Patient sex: M
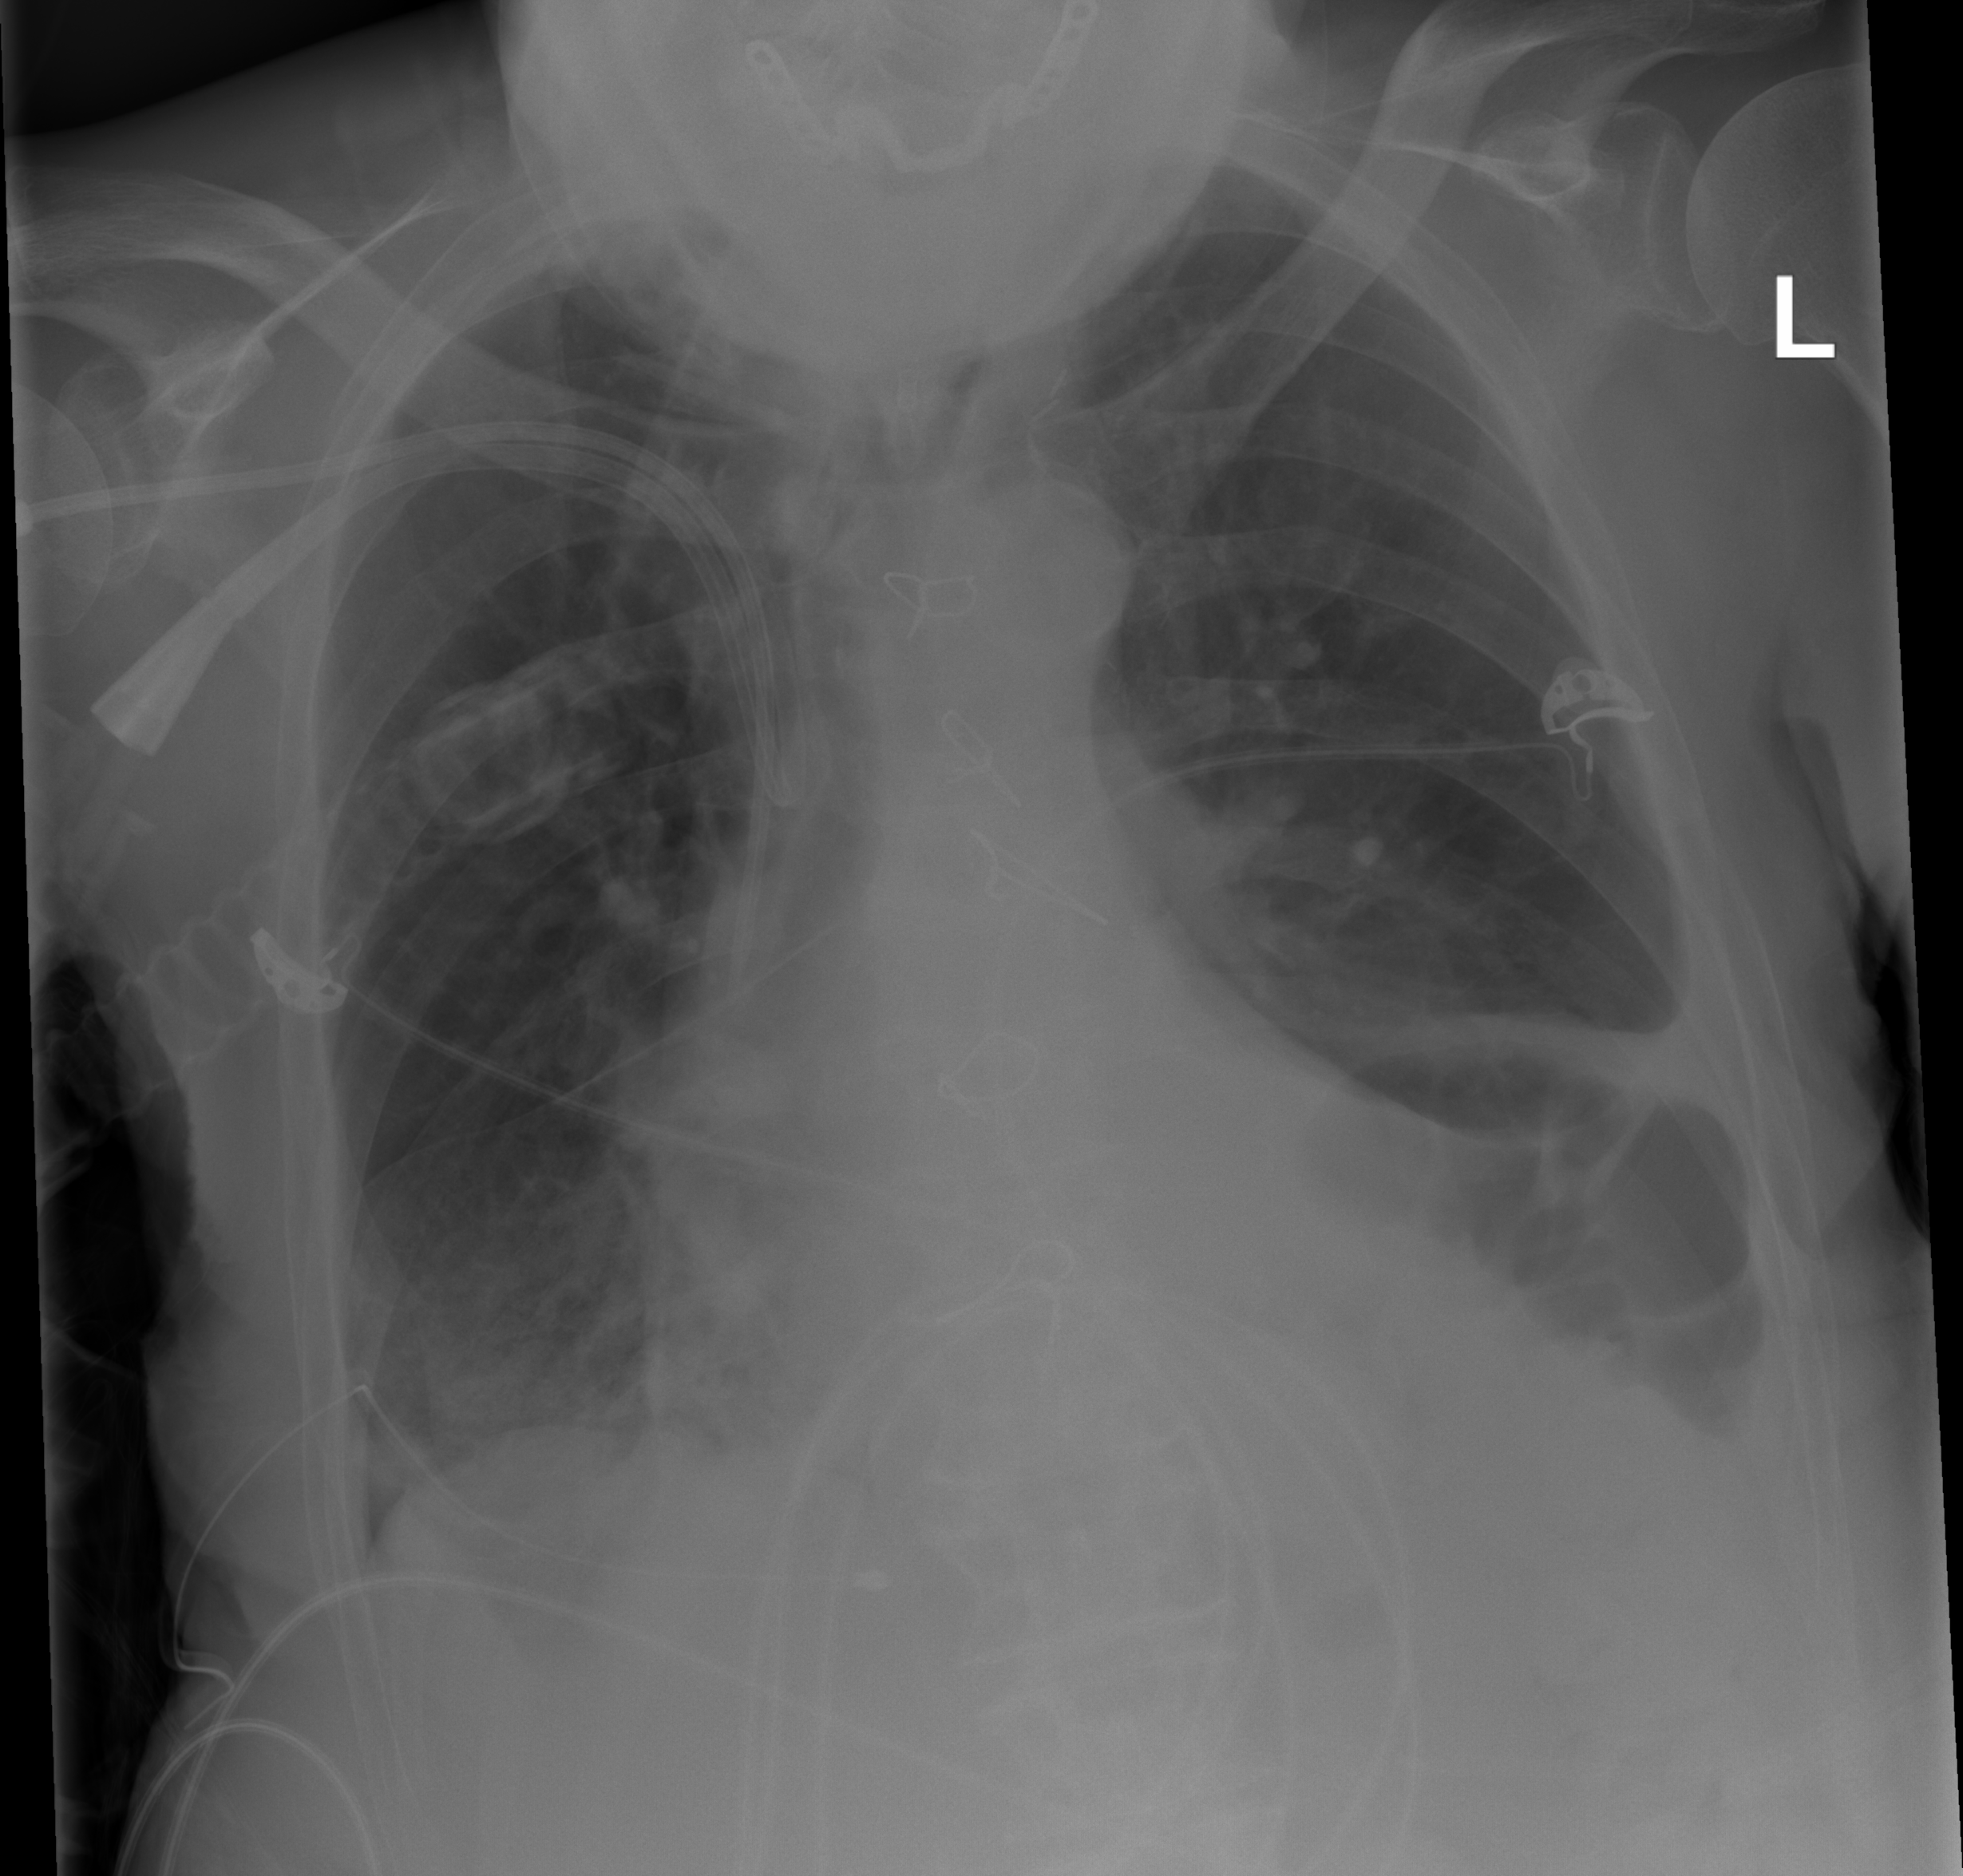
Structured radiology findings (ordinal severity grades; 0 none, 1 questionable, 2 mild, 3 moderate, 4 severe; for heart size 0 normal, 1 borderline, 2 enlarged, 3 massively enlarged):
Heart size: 0
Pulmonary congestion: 0
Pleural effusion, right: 0
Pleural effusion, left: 2
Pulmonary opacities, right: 3
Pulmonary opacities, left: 0
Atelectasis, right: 2
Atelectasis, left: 0